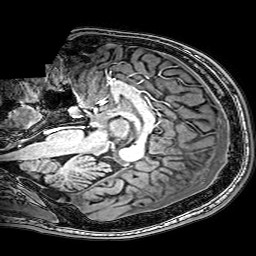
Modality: T1w
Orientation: sagittal
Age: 18
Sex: male
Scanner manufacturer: philips
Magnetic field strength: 3 T
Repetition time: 0.009 s
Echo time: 0.00351 s